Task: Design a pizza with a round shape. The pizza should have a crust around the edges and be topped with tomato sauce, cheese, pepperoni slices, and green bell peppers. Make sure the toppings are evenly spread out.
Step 337:
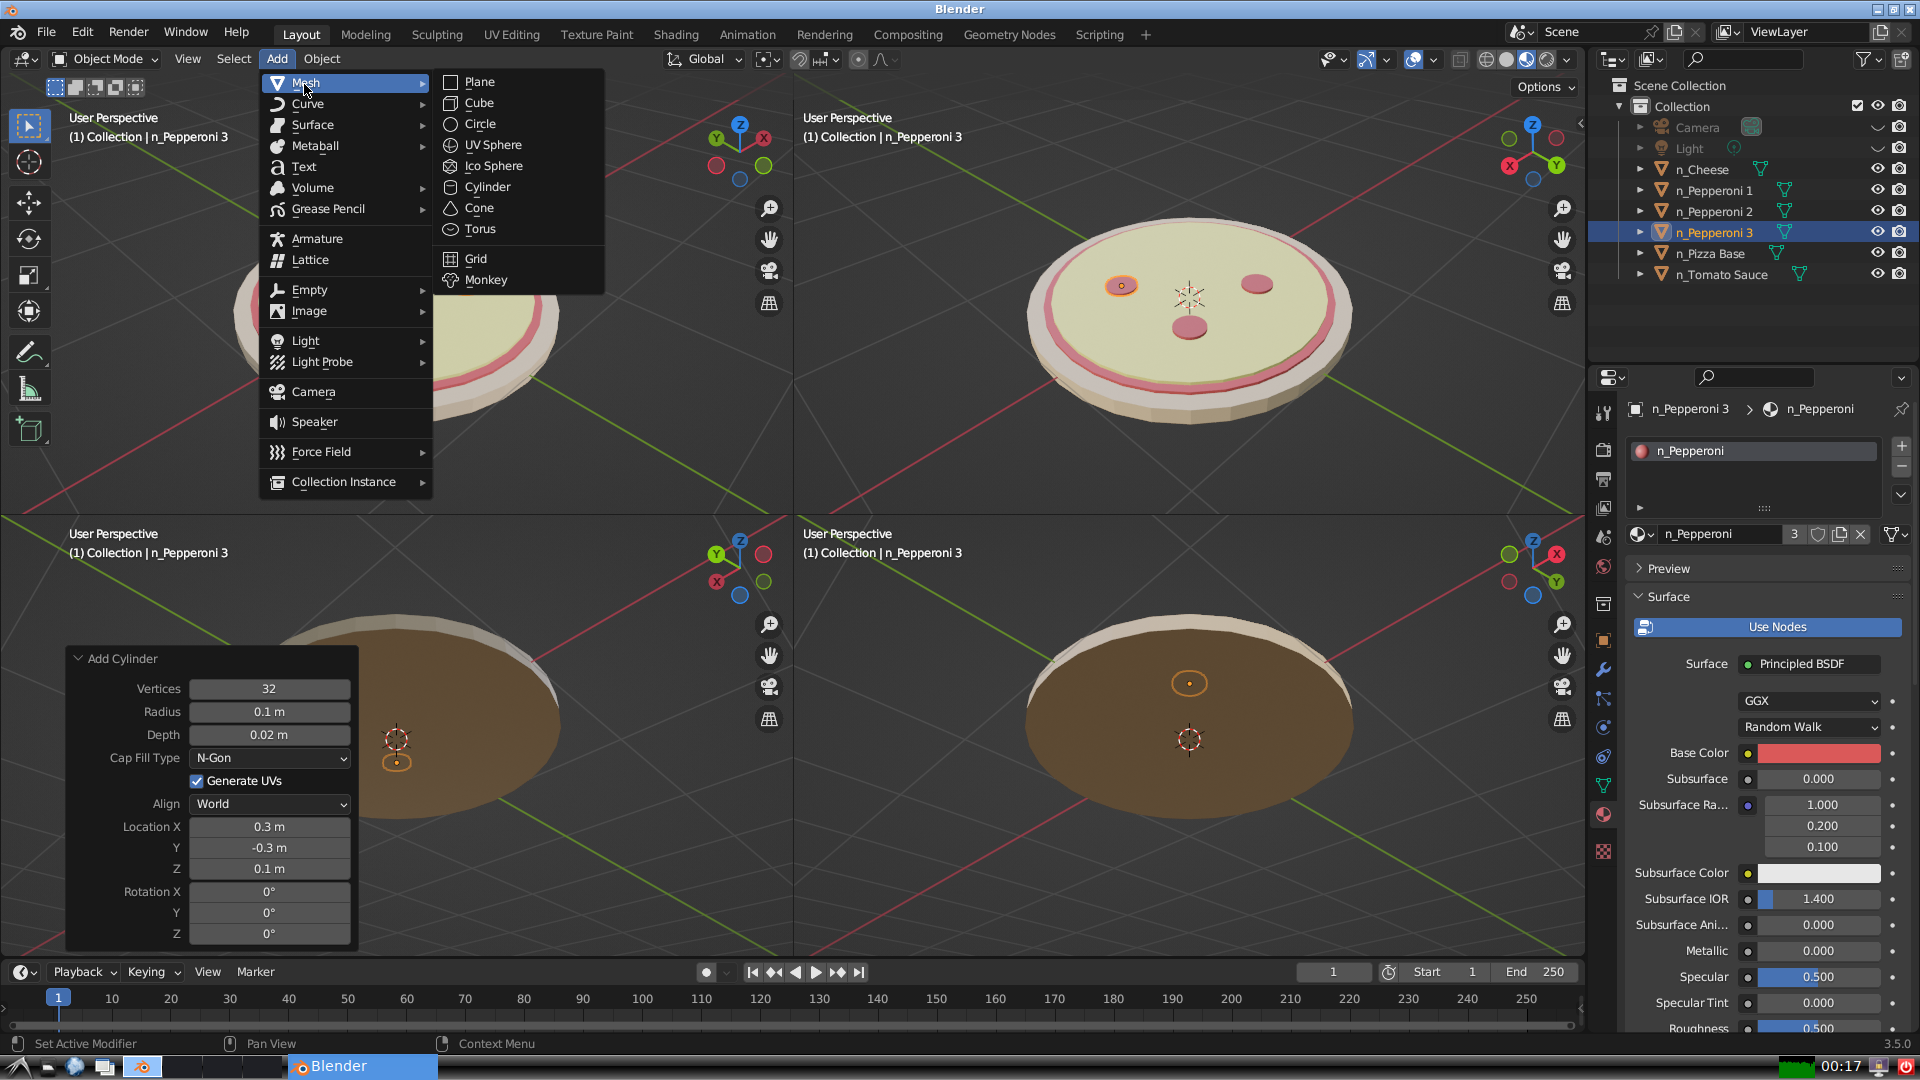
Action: {"mouse_move": [499, 187]}